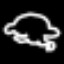
Label: frog